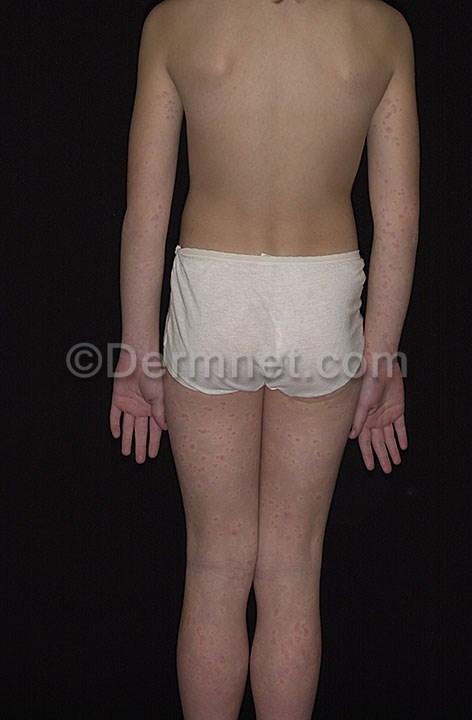
Disease: Exanthems and Drug Eruptions